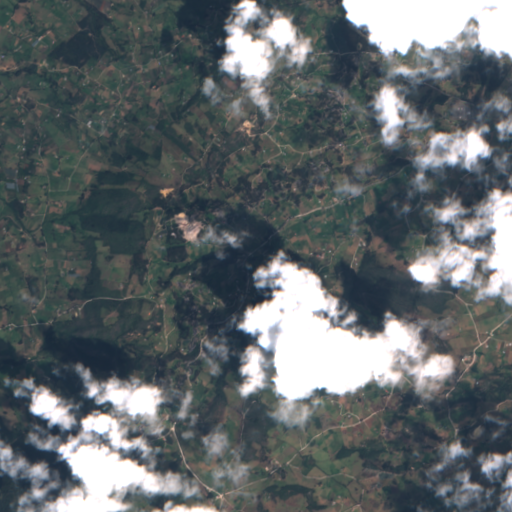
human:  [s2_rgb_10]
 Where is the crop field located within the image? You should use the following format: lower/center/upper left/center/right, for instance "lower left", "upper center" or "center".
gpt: The crop field is located in the upper center of the image.
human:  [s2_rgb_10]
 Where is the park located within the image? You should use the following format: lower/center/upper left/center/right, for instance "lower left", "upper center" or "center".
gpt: The park is located in the lower right of the image.
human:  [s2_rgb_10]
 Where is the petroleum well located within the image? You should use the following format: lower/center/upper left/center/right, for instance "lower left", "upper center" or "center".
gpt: The petroleum well is located in the upper center of the image.
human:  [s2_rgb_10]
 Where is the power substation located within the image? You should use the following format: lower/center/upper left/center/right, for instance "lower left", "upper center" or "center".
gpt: The power substation is located in the upper right of the image.
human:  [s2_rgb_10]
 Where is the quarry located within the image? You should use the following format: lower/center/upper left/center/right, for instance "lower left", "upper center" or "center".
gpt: There is no quarry in the image.